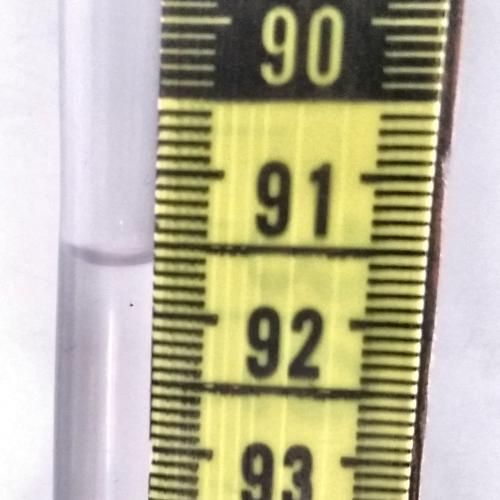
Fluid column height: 91.6 cm